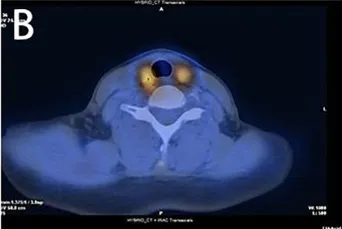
(A, B) Dual-phase 99mTc-MIBI parathyroid scan on parathyroid glands with three focal uptakes.
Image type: radiology (pet)